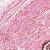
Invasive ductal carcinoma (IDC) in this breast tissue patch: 0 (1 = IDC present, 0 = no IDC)